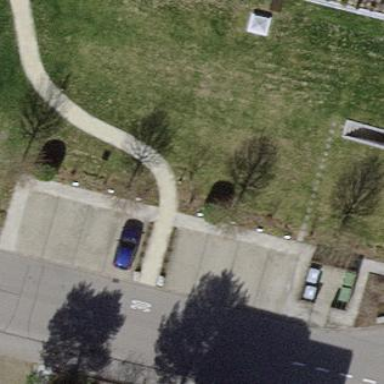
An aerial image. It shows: Parking area with surface.